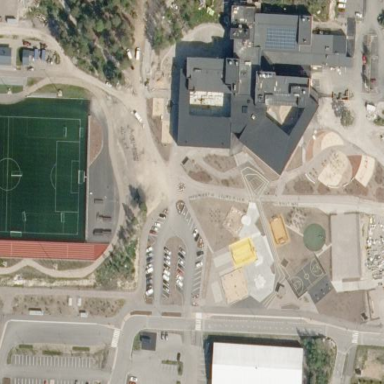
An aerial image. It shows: School.